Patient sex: M
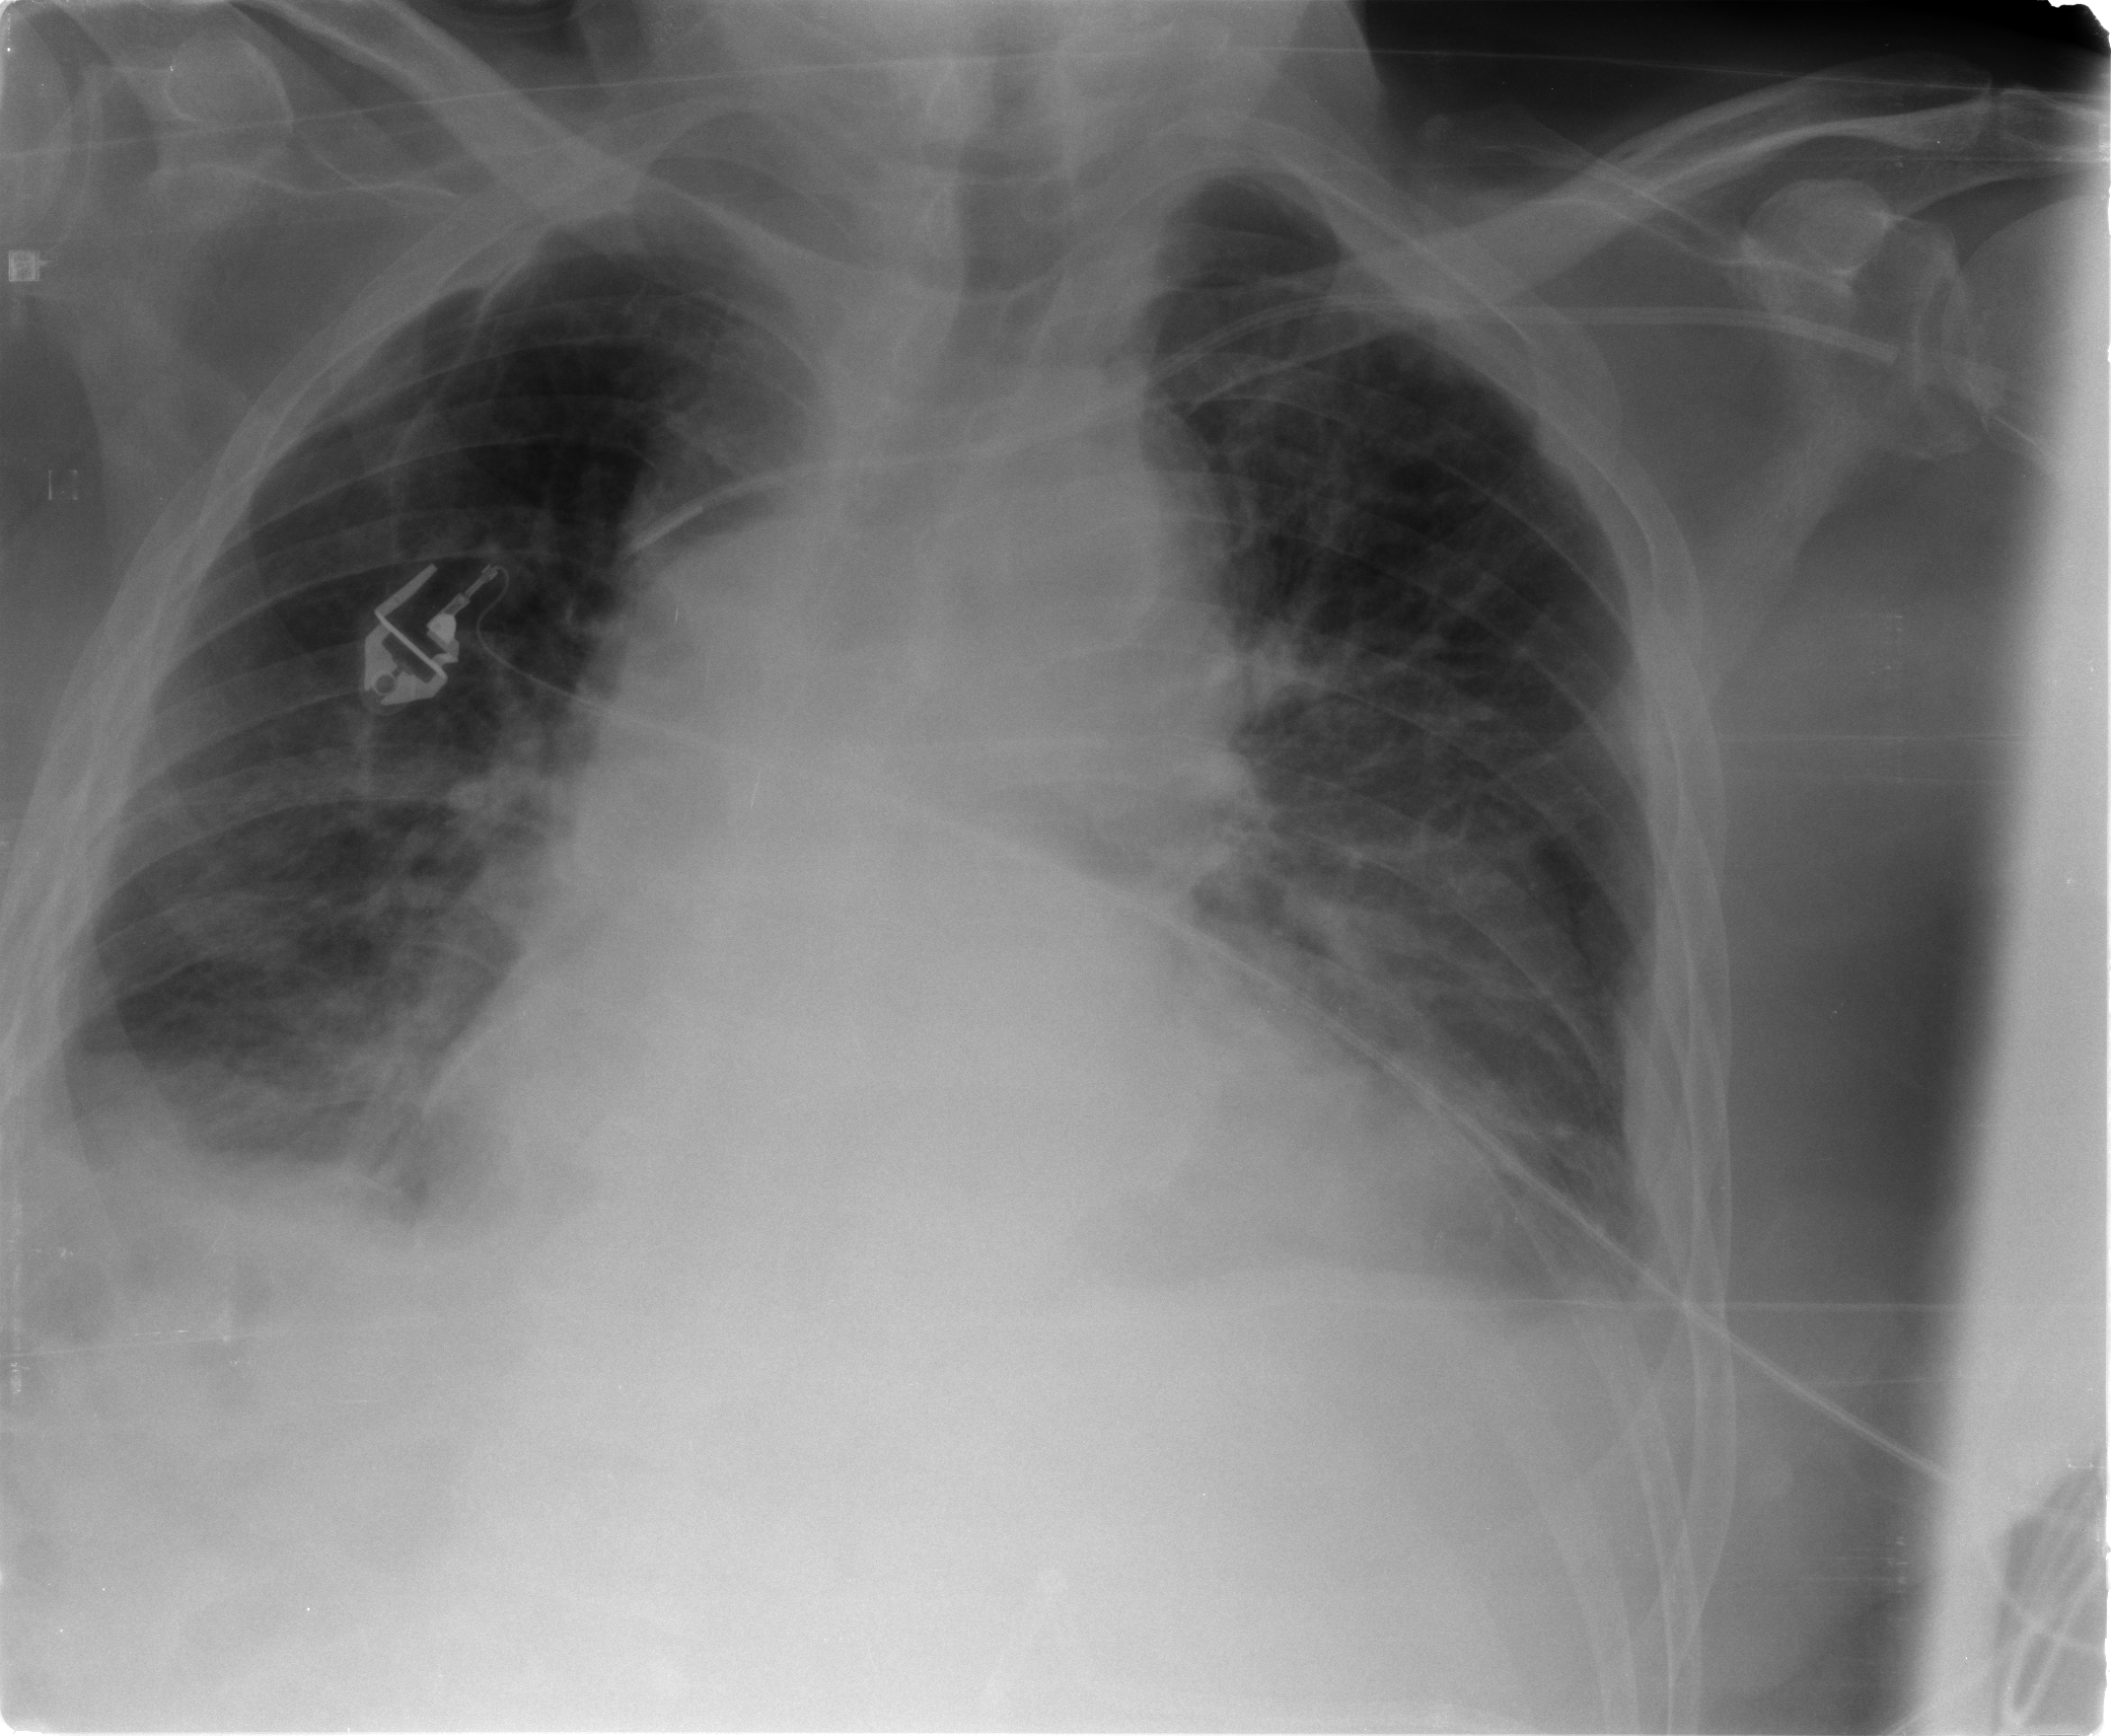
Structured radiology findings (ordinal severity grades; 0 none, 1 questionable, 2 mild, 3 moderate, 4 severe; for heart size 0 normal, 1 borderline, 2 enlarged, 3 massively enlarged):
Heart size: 2
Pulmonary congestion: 2
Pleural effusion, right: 2
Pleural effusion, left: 2
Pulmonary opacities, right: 0
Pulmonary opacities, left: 1
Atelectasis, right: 2
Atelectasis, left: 2